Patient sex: M
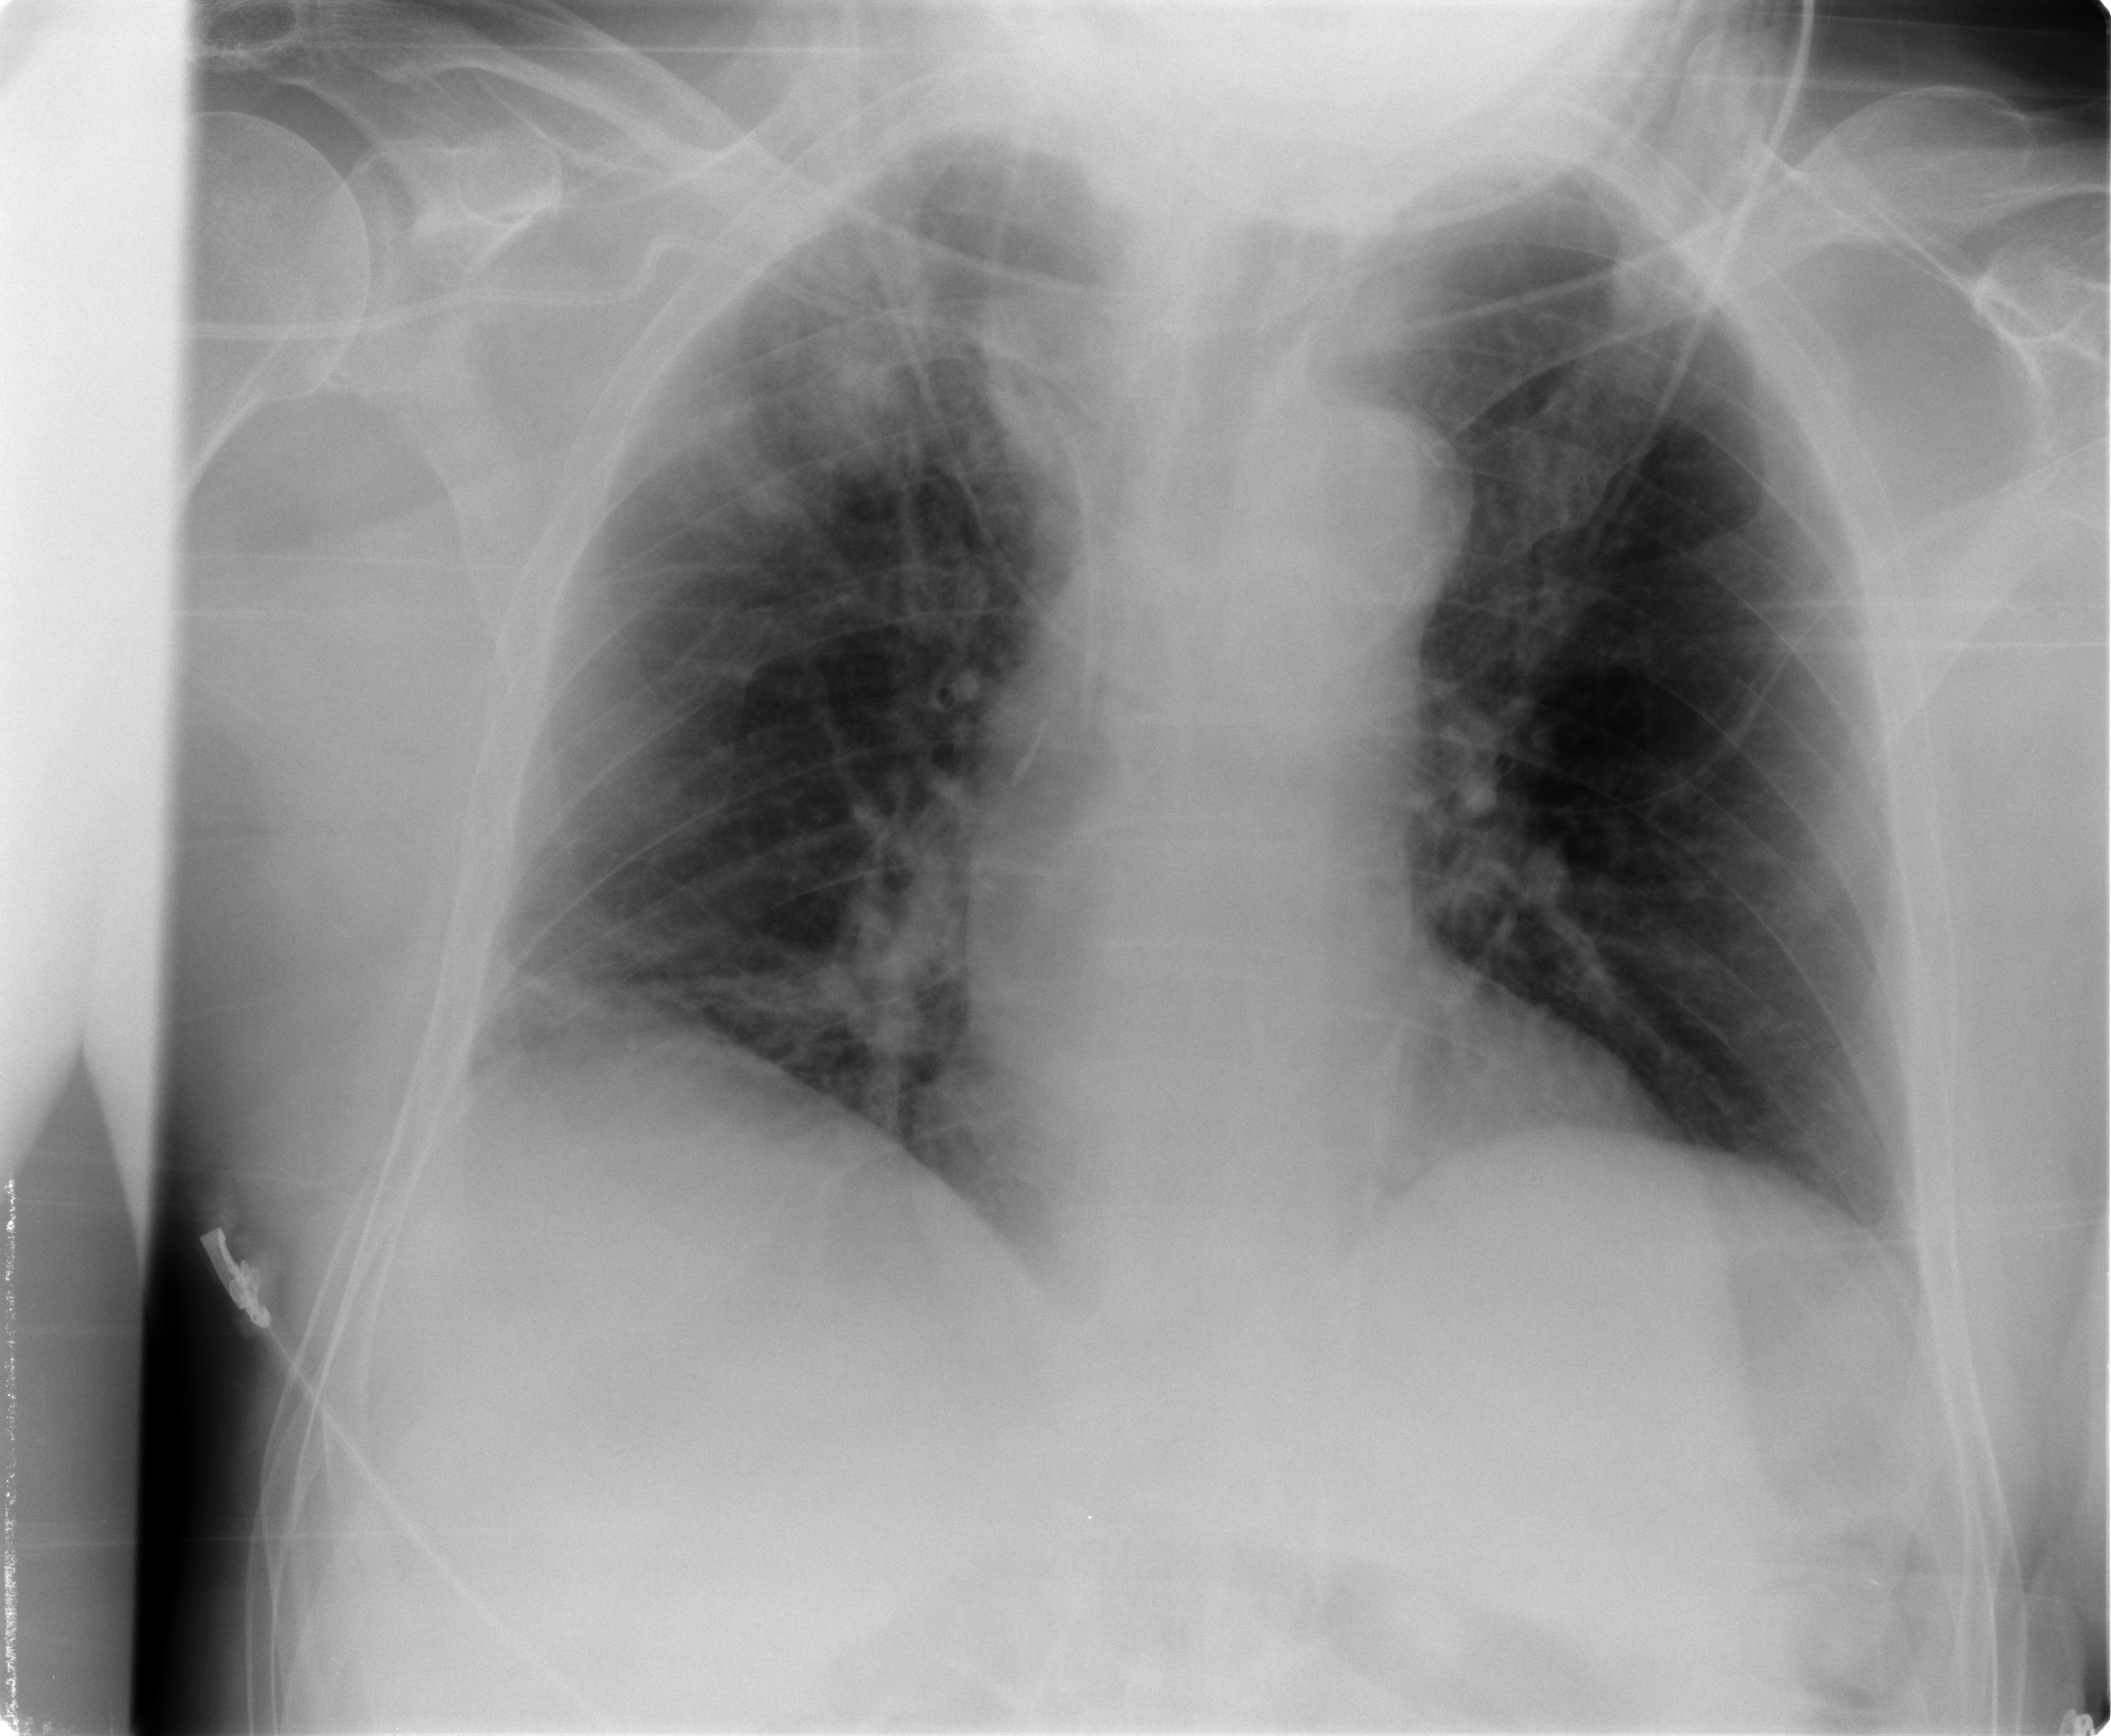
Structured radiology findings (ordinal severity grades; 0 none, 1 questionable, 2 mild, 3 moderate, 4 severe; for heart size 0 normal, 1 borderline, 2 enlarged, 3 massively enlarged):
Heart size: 0
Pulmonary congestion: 0
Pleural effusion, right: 1
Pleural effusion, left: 0
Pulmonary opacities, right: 0
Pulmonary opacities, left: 0
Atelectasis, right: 2
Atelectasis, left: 0